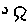
Label: tree